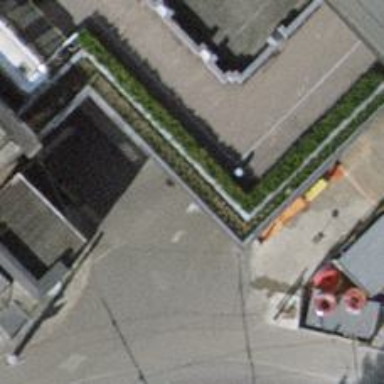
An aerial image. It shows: Parking entrance.